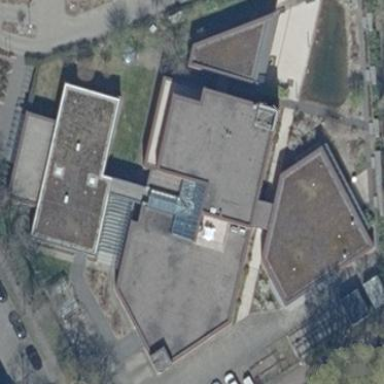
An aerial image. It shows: School building.